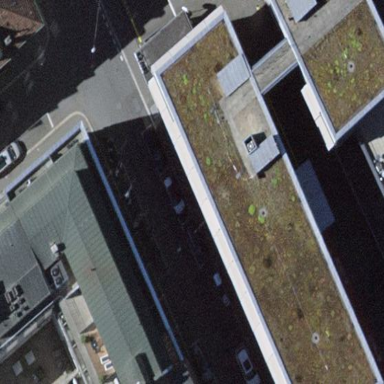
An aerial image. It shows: Office building.